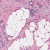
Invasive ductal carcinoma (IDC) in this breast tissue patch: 1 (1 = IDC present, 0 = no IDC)